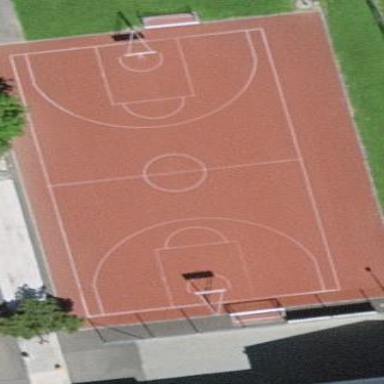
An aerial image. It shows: Basketball court in the leisure land pitch.